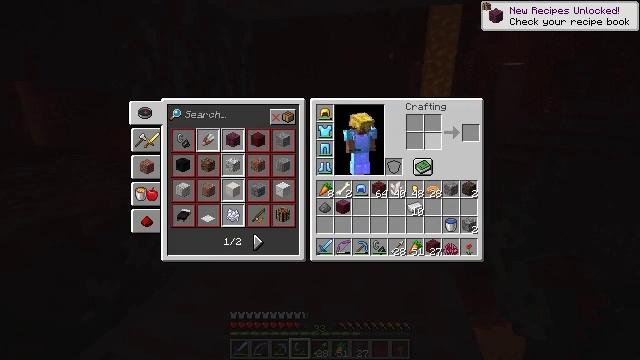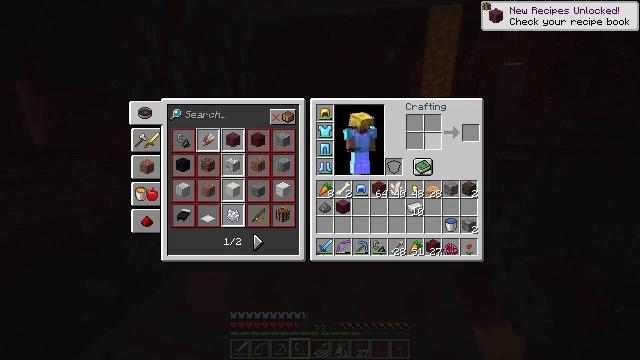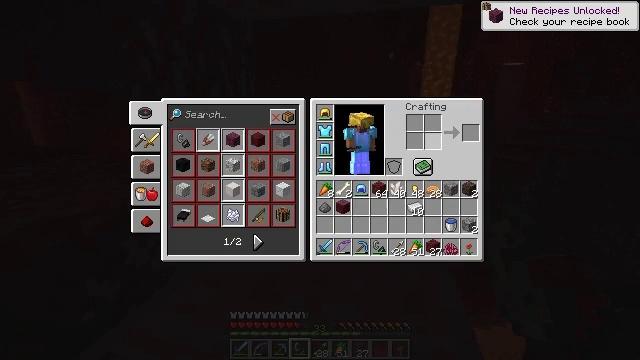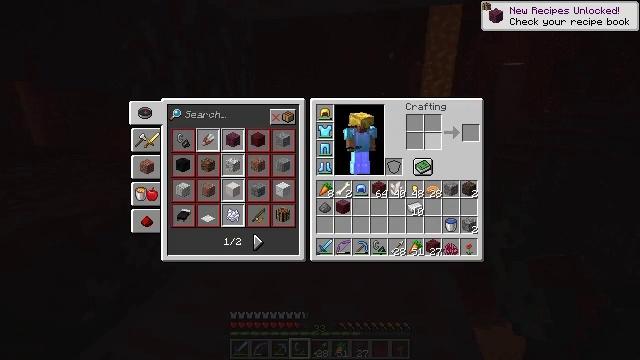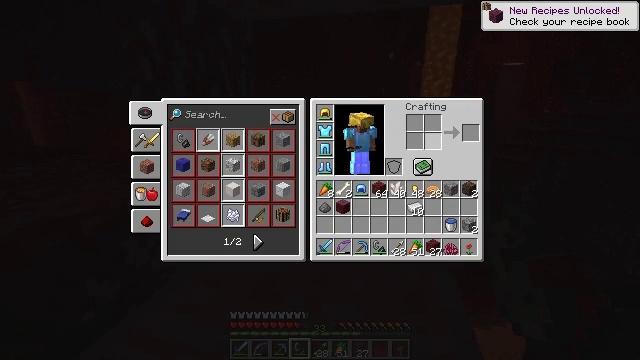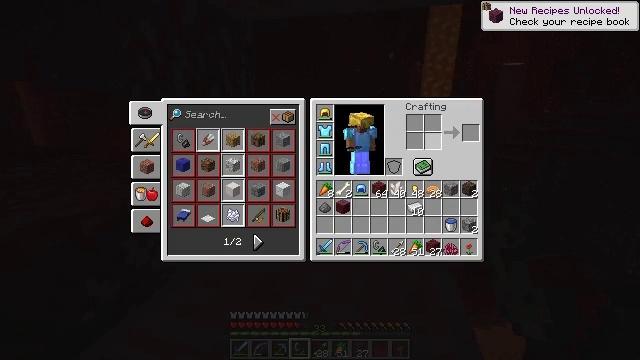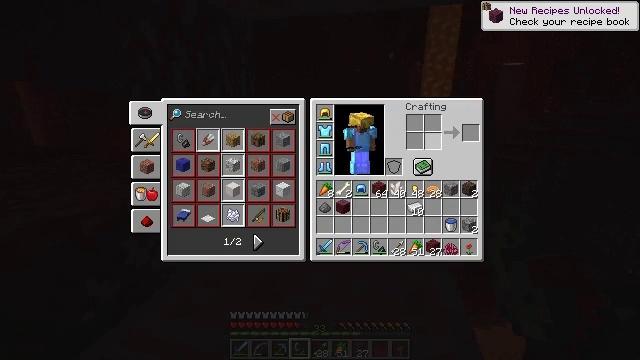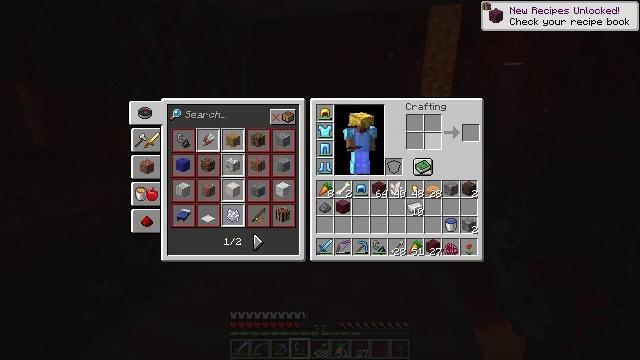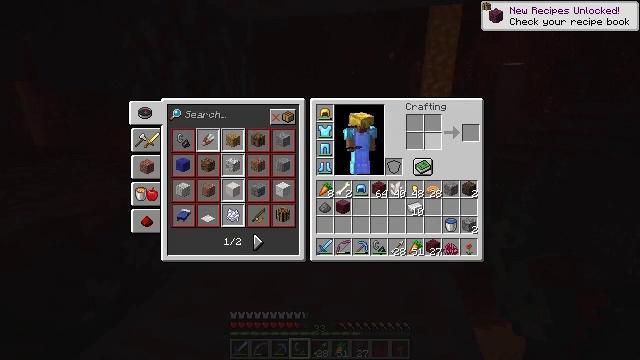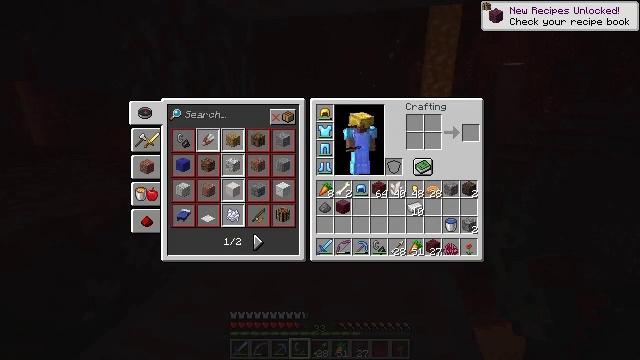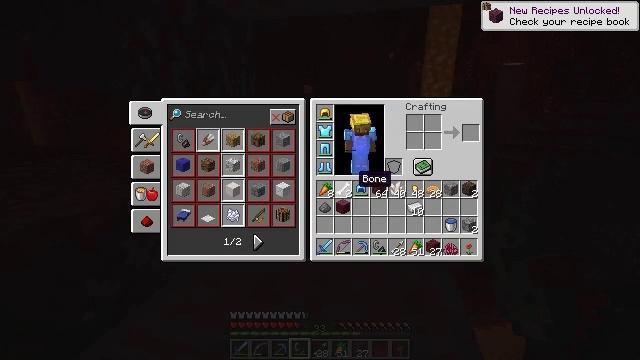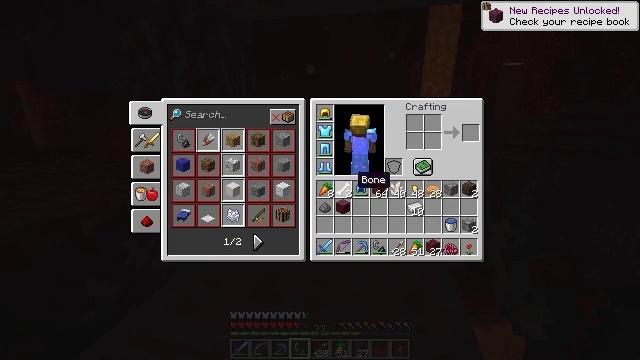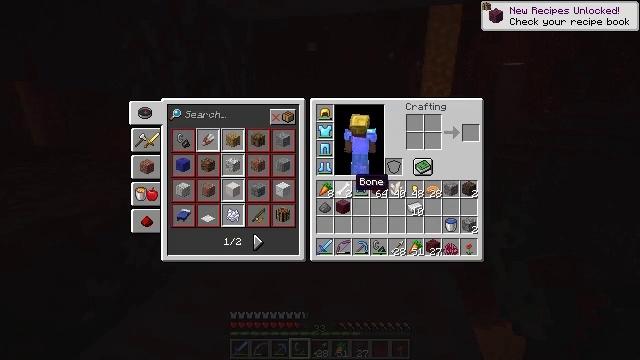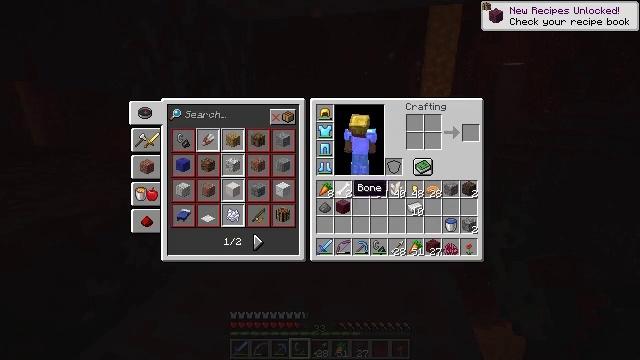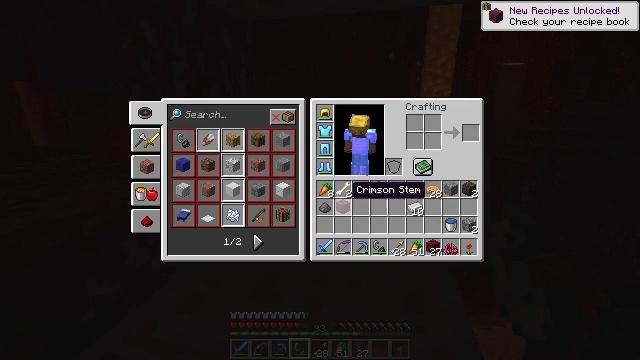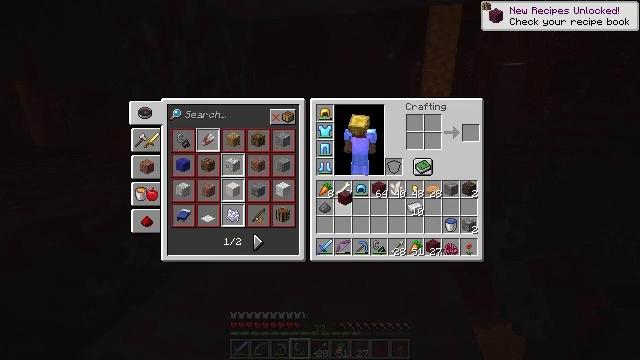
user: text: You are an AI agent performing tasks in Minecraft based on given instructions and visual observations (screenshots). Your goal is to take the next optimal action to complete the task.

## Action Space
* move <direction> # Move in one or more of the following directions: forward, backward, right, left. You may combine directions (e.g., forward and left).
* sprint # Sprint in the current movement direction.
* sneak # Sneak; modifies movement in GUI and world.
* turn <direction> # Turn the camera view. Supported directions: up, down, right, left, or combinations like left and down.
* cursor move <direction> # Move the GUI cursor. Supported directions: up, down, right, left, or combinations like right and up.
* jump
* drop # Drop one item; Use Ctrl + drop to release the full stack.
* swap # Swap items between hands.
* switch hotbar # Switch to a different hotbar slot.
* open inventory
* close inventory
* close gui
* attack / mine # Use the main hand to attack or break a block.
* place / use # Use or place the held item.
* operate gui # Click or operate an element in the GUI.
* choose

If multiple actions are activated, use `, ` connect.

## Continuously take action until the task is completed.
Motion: motion action
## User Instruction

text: Make crimson planks from crimson stems.
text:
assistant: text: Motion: cursor move up
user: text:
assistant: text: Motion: no_op
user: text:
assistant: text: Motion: no_op
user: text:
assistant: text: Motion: no_op
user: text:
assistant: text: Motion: no_op
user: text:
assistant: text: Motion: no_op
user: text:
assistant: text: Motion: operate gui
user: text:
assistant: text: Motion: cursor move left
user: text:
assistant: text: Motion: cursor move left and down
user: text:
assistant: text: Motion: cursor move left and down
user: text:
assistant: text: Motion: no_op
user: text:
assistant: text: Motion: no_op
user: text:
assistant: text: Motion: no_op
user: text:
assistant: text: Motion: no_op
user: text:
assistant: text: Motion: operate gui
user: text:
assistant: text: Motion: operate gui
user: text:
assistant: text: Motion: operate gui
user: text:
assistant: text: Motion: cursor move right and up
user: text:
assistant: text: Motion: cursor move right and up
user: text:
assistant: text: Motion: cursor move right and up
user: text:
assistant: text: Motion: cursor move right and up
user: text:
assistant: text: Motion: cursor move right and up
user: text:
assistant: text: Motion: no_op
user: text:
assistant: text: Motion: no_op
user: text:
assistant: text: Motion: operate gui
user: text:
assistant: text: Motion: operate gui
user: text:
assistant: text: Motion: no_op
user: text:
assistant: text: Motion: no_op
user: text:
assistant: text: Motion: no_op
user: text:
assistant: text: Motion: cursor move right